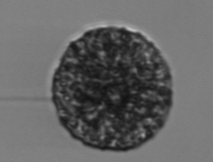
Label: Vicicitus_globosus